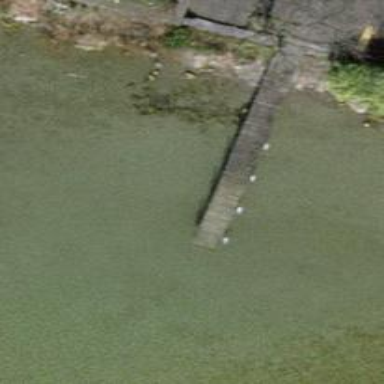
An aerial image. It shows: Man-made pier.